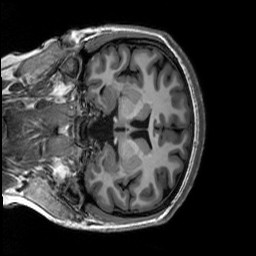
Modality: T1w
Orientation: coronal
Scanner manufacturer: siemens
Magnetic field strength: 3 T
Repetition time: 2.3 s
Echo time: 0.00302 s